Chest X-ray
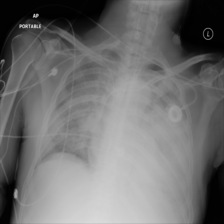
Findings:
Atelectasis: positive
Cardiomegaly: negative
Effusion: negative
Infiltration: positive
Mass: positive
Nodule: negative
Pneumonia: negative
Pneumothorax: negative
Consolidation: positive
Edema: negative
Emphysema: negative
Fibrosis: negative
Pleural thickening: negative
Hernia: negative